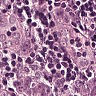
Metastatic tissue present: yes